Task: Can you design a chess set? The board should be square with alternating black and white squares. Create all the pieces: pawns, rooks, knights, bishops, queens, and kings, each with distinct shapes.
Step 2454:
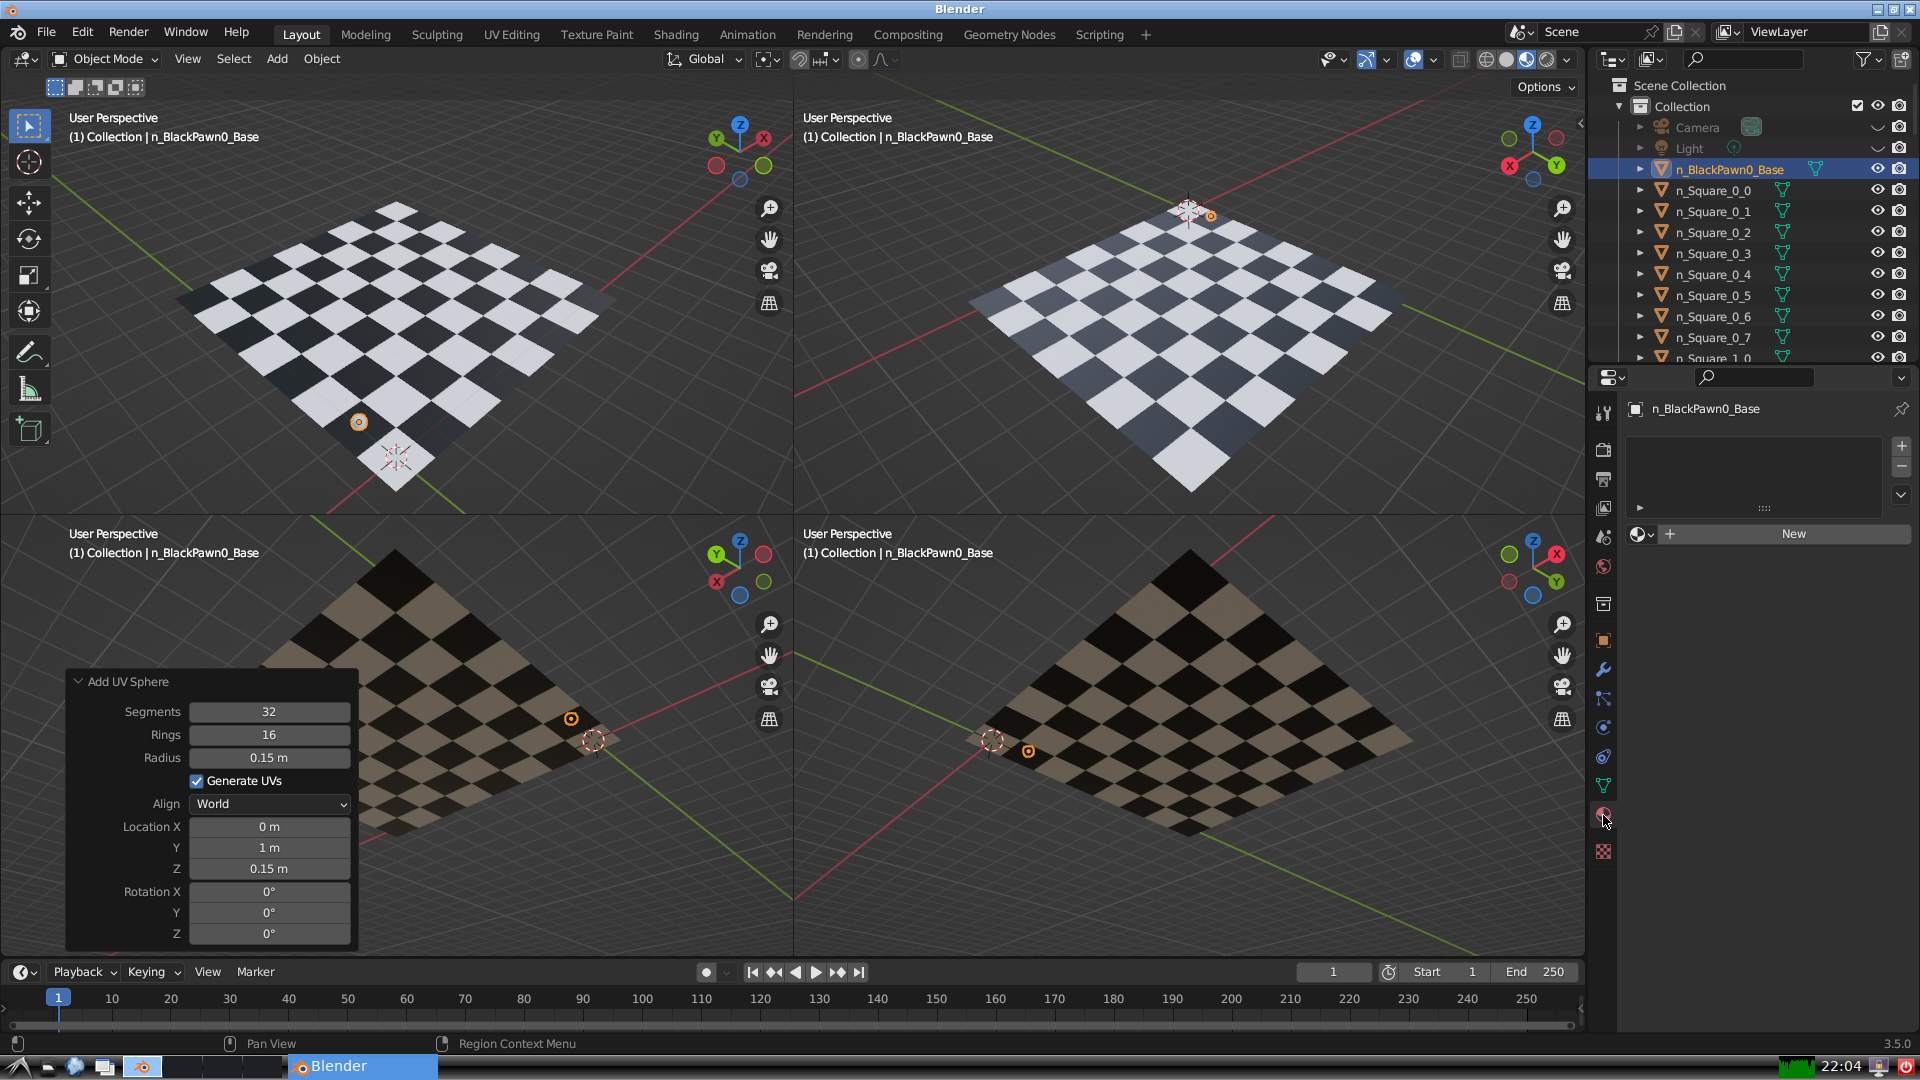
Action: {"mouse_move": [1636, 534]}